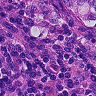
Metastatic tissue present: yes